Question: I've got some Java code that runs quite the expected way, but it's taking some amount of time -some seconds- even if the job is just looping through an array.
The input file is a Fasta file as shown in the image below. The file I'm using is 2.9Mo, and there are some other Fasta file that can take up to 20Mo.

And in the code im trying to loop through it by bunches of threes, e.g: AGC TTT TCA ... etc The code has no functional sens for now but what I want is to append each Amino Acid to it's equivalent bunch of Bases. Example :
AGC - Ser / CUG Leu / ... etc
So what's wrong with the code ? and Is there any way to do it better ? Any optimization ? Looping through the whole String is taking some time, maybe just seconds, but need to find a better way to do it.
'''
import java.io.BufferedReader;
import java.io.File;
import java.io.FileNotFoundException;
import java.io.FileReader;
import java.io.IOException;
public class fasta {
public static void main(String[] args) throws IOException {
File fastaFile;
FileReader fastaReader;
BufferedReader fastaBuffer = null;
StringBuilder fastaString = new StringBuilder();
try {
fastaFile = new File("res/NC_017108.fna");
fastaReader = new FileReader(fastaFile);
fastaBuffer = new BufferedReader(fastaReader);
String fastaDescription = fastaBuffer.readLine();
String line = fastaBuffer.readLine();
while (line != null) {
fastaString.append(line);
line = fastaBuffer.readLine();
}
System.out.println(fastaDescription);
System.out.println();
String currentFastaAcid;
for (int i = 0; i < fastaString.length(); i+=3) {
currentFastaAcid = fastaString.toString().substring(i, i + 3);
System.out.println(currentFastaAcid);
}
} catch (NullPointerException e) {
System.out.println(e.getMessage());
} catch (FileNotFoundException e) {
System.out.println(e.getMessage());
} catch (IOException e) {
System.out.println(e.getMessage());
} finally {
fastaBuffer.close();
}
}
}
'''
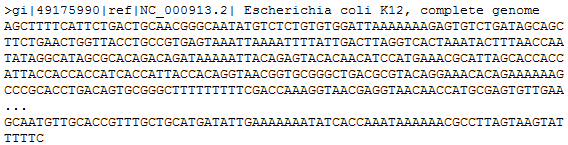
Answer: The big factor here is you are doing the call to substring over a new String each time.
Instead, use substring directly over the stringbuilder
'''
for (int i = 0; i < fastaString.length(); i+=3){
currentFastaAcid = fastaString.substring(i, i + 3);
System.out.println(currentFastaAcid);
}
'''
Also, instead of print the currentFastaAcid each time, save it into a list and print this list at the end
'''
List<String> acids = new LinkedList<String>();
for (int i = 0; i < fastaString.length(); i+=3){
currentFastaAcid = fastaString.substring(i, i + 3);
acids.add(currentFastaAcid);
}
System.out.println(acids.toString());
'''